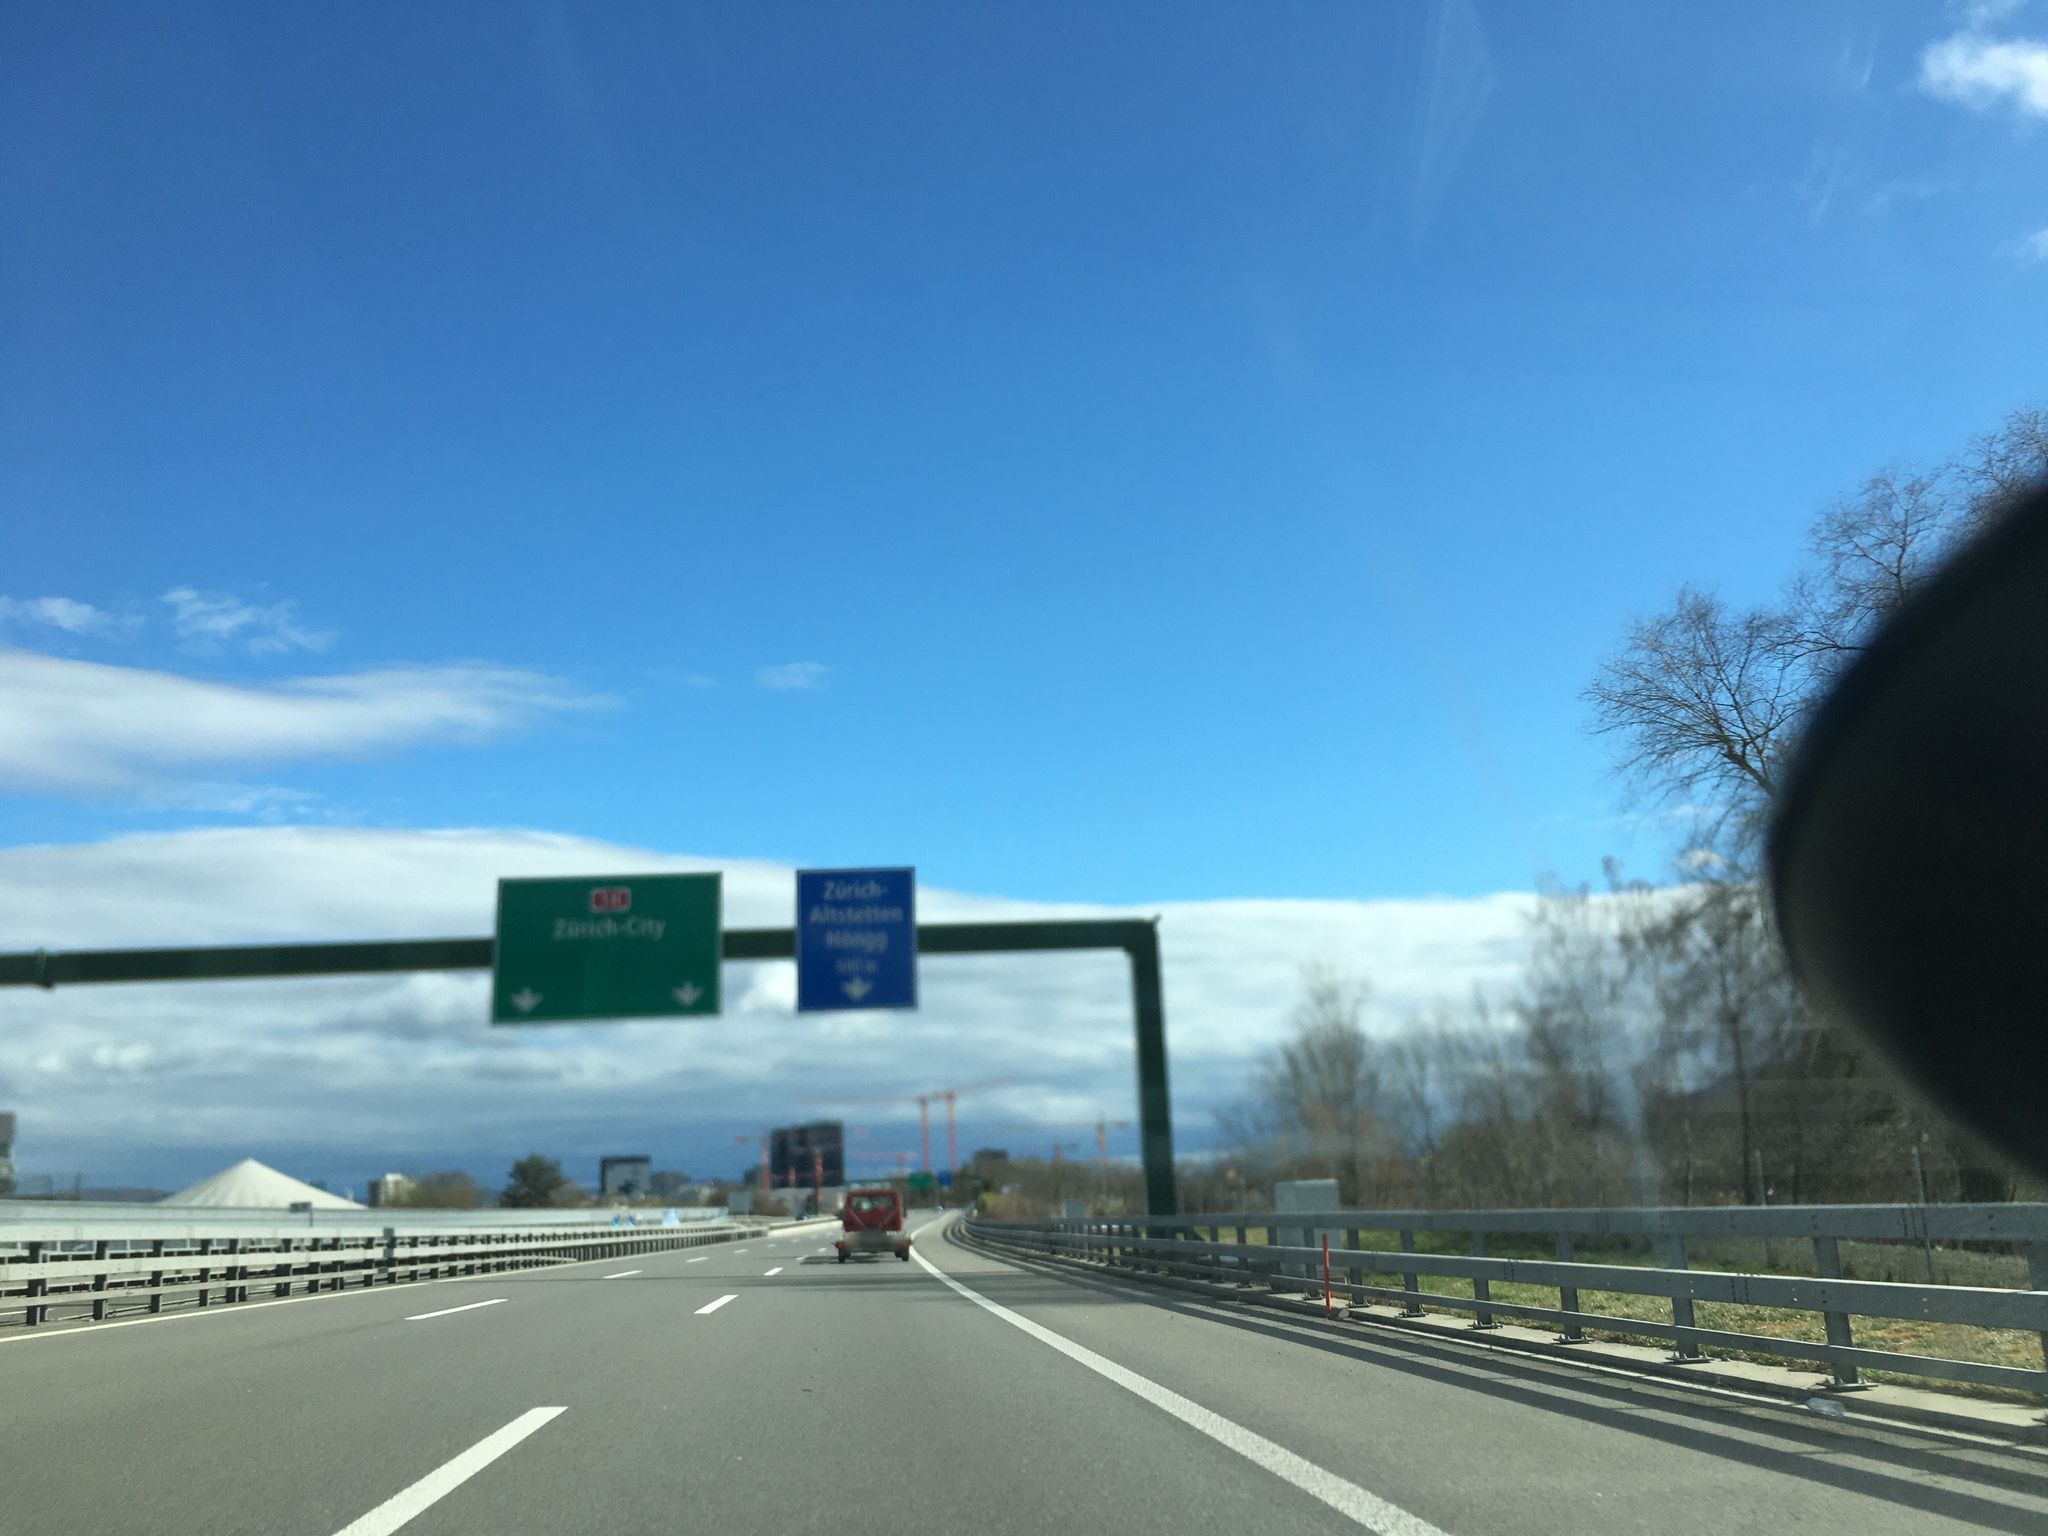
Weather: snowy
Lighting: day
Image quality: good
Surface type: driving surface
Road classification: track, steps, footway
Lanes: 3, 4
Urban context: urban centre
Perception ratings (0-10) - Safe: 2.86, Lively: 1.29, Beautiful: 5.46, Boring: 2.76, Depressing: 6.95, Wealthy: 2.17